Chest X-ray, PA view. Patient: 61 years old, sex M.
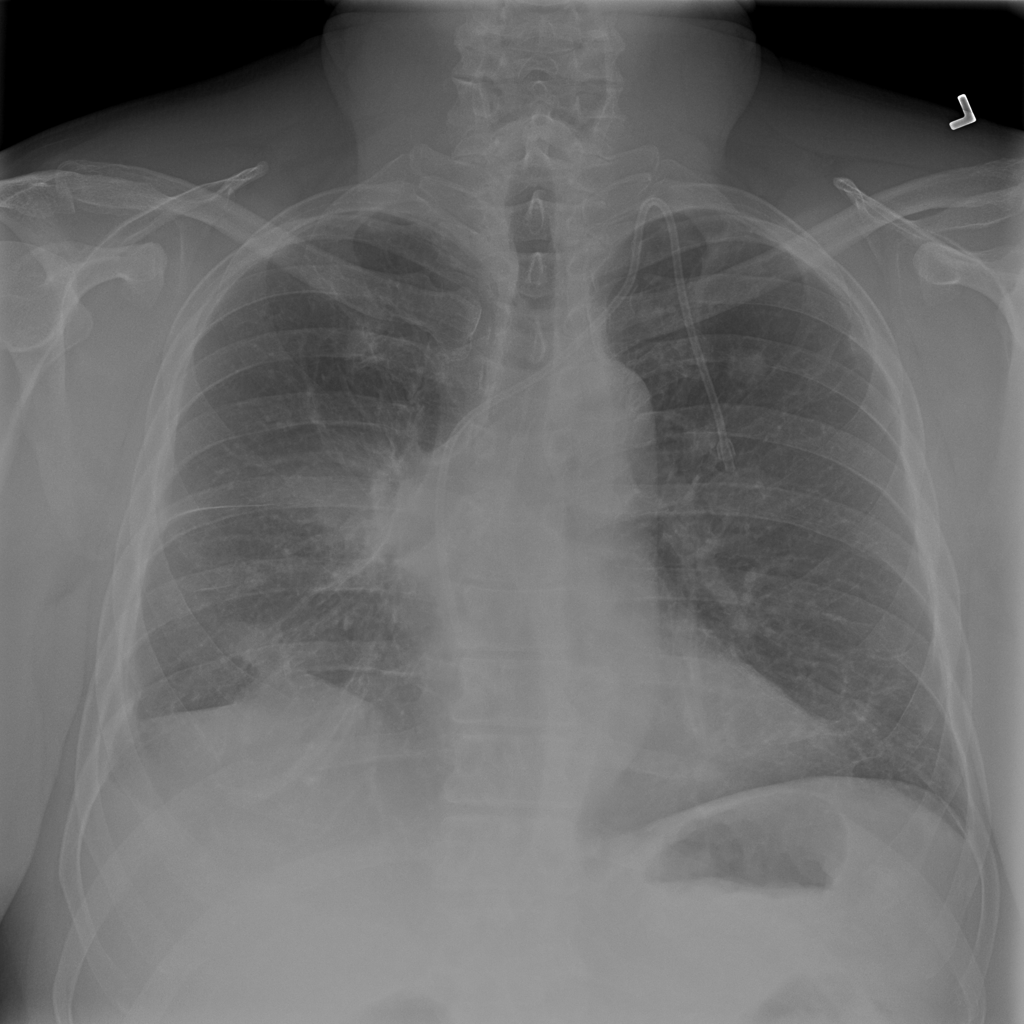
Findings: Mass